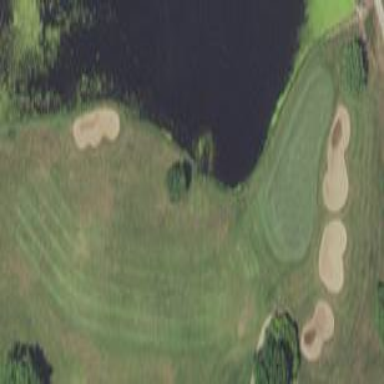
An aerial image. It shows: Rough grassy area used for golf.